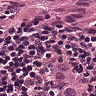
Metastatic tissue present: yes